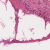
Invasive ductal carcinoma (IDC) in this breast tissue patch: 0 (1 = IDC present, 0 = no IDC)